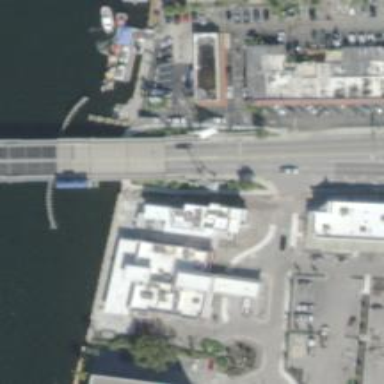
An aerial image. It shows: Primary highway bridge with asphalt surface and separate sidewalk.